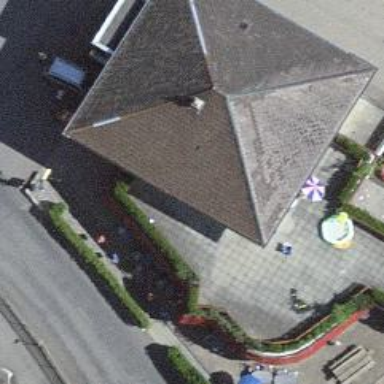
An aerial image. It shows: Café.